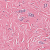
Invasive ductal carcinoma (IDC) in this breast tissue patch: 0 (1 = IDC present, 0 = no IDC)